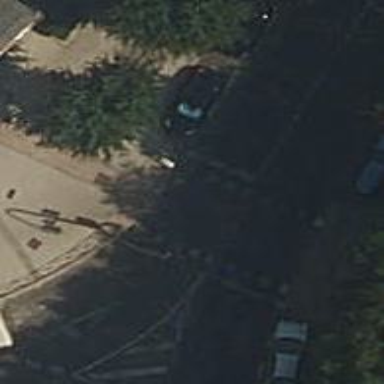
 there are traffic signals and zebra crossing."